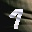
Label: 7